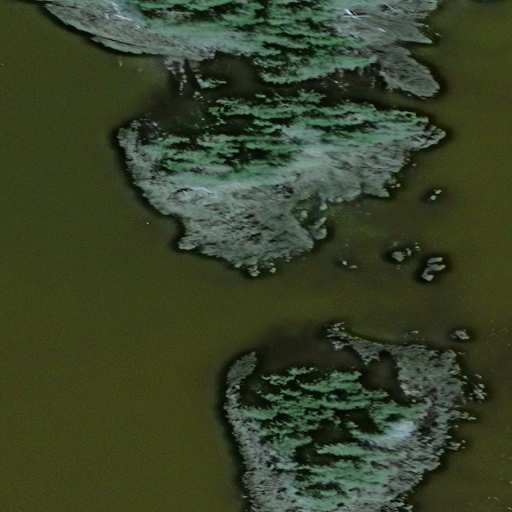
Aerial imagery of cape in Alaska named Point Amelius containing only unknown